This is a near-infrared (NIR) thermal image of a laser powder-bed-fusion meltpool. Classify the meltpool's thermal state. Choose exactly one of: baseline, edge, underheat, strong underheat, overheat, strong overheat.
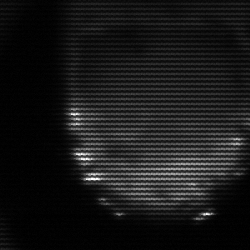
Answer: edge